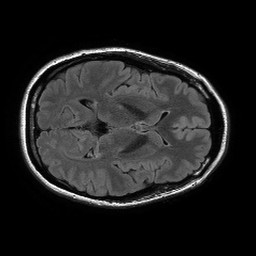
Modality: FLAIR
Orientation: axial
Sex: female
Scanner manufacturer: philips
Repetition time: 11 s
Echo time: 0.125 s